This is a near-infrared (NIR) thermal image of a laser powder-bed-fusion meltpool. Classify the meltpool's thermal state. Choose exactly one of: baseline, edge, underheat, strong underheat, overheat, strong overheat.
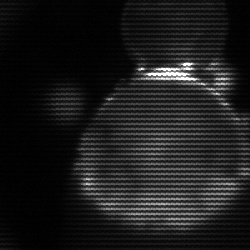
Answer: edge